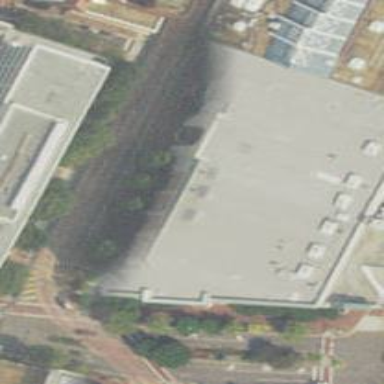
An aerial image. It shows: Department store building.